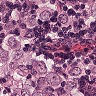
Metastatic tissue present: yes